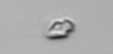
Label: Heterocapsa_rotundata